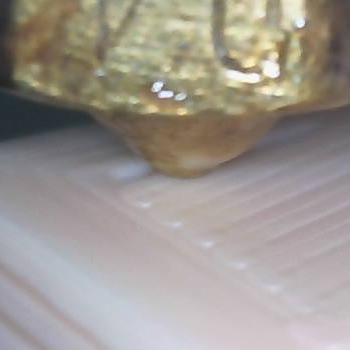
Flow rate: 112%